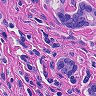
Metastatic tissue present: yes